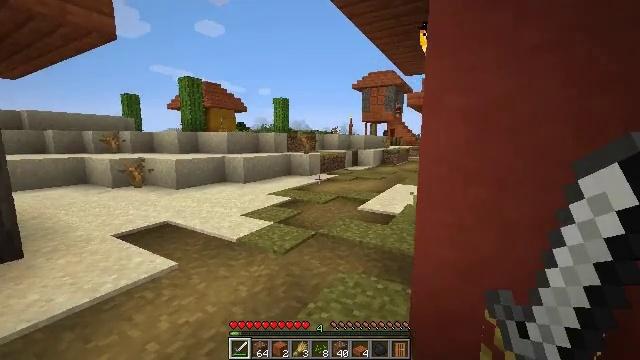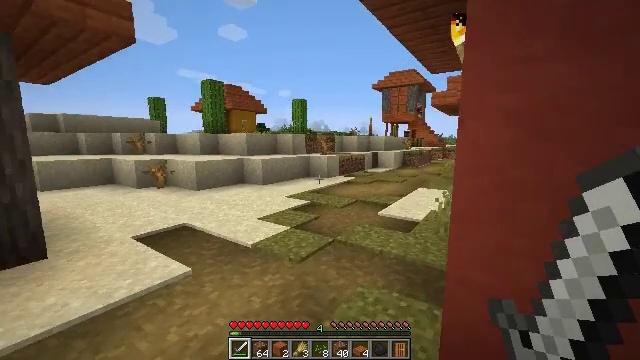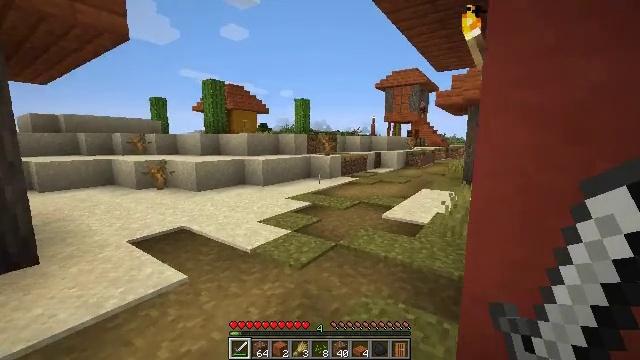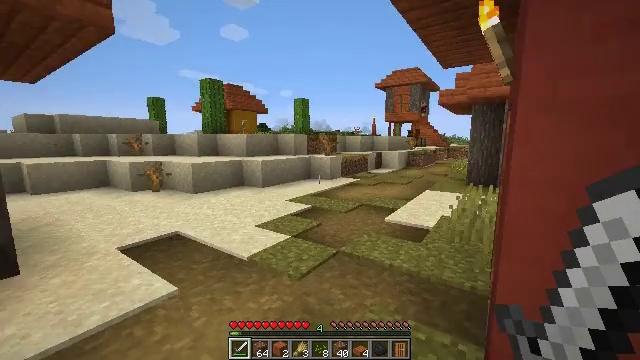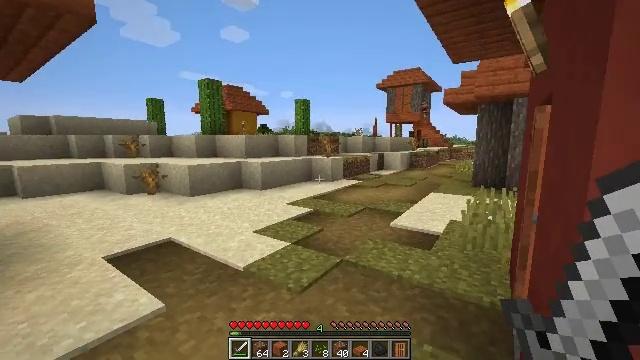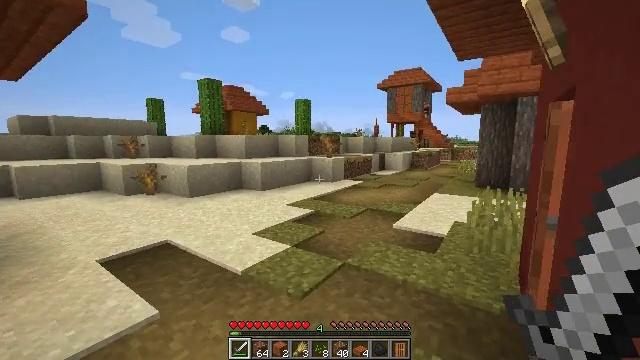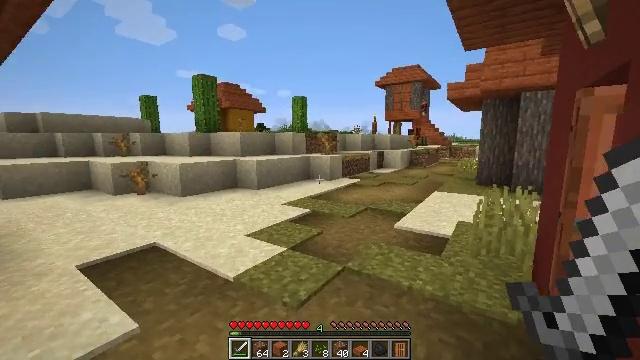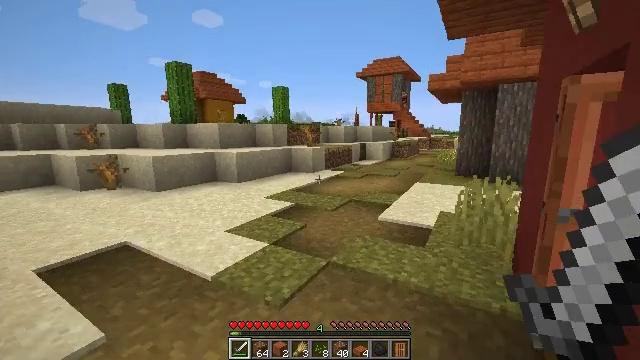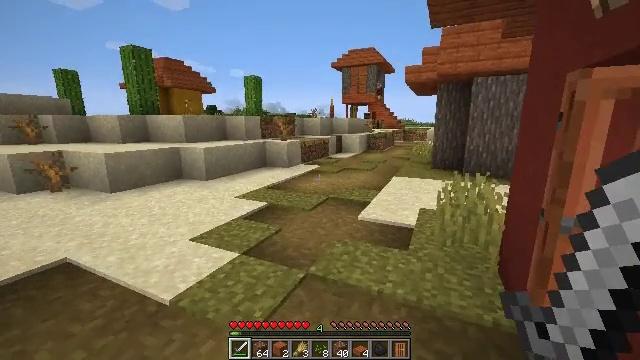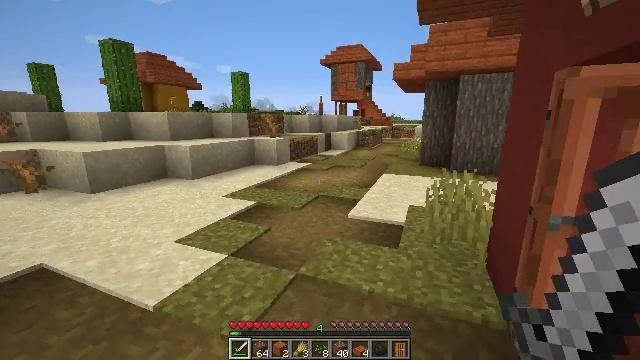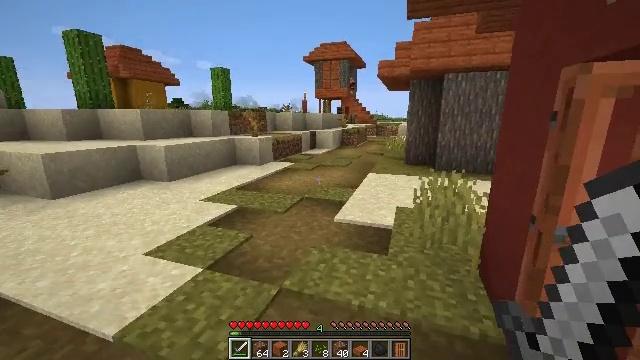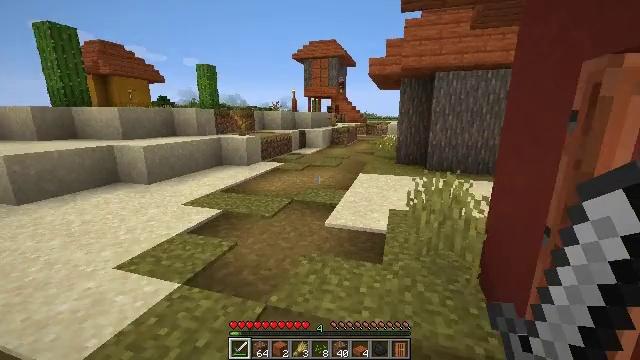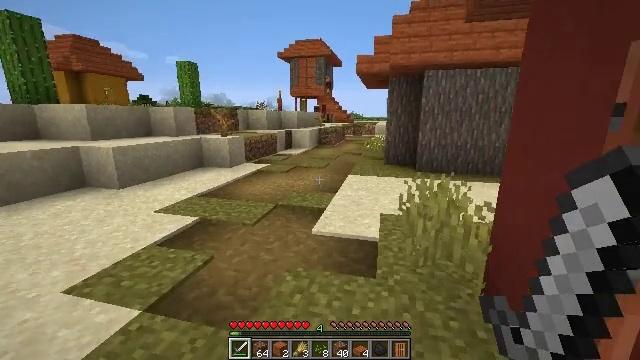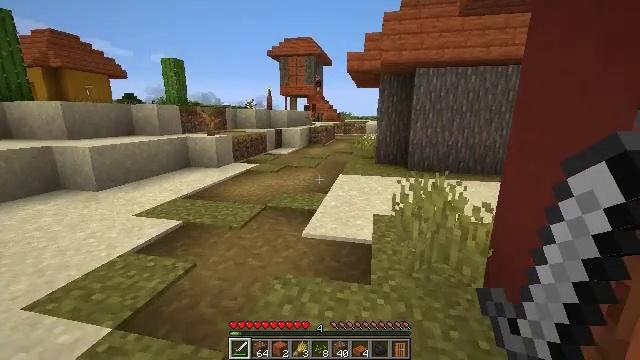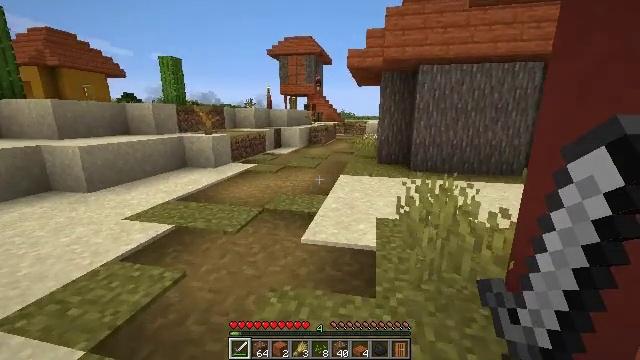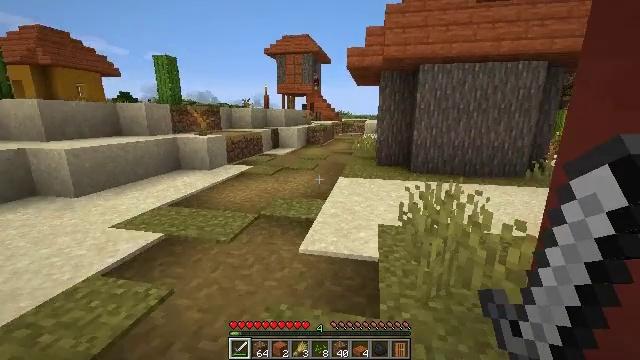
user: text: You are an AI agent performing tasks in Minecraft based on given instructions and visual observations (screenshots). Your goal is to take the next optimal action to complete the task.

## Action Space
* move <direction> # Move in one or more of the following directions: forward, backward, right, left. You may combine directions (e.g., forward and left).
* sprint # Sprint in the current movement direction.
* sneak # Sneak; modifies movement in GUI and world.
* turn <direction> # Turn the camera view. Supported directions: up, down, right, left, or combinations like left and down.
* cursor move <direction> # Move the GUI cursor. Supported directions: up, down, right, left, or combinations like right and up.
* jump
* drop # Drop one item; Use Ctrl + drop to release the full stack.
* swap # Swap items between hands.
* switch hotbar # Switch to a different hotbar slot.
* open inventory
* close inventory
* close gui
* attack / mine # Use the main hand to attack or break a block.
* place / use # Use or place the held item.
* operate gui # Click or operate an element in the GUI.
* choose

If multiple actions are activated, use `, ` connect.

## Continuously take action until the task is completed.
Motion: motion action
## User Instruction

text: Dig up some sand.
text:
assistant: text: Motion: move forward, turn left
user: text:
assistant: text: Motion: move forward
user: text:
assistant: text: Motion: move forward
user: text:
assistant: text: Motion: move forward
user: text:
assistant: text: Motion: move forward
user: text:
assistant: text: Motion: move forward
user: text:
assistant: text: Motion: move forward, turn right and down
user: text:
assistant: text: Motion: move forward, turn right and down
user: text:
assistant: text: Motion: move forward, turn right
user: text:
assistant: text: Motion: move forward, turn right
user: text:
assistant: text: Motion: move forward, turn right
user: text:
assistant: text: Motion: move forward, turn right
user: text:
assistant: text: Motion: move forward, turn right
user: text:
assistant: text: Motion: move forward
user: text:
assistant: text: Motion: move forward
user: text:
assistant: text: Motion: move forward, turn right
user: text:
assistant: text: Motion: move forward, turn right
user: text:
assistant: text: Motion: move forward, turn right
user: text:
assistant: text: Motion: move forward, turn right
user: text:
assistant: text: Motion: move forward, turn right
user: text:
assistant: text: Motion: move forward
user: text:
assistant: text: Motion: move forward, turn right
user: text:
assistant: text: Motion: move forward, turn right
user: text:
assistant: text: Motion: move forward, turn right
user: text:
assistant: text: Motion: move forward, turn right
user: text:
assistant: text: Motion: move forward, turn right
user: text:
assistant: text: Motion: move forward, turn right
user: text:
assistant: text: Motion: move forward, turn right
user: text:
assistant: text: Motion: move forward
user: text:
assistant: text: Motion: move forward